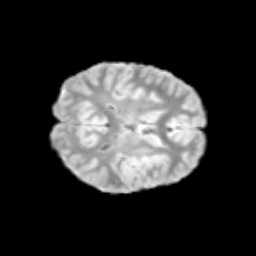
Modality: T2w
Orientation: axial
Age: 8
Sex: male
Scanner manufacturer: siemens
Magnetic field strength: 3 T
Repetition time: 3.8 s
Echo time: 0.07 s